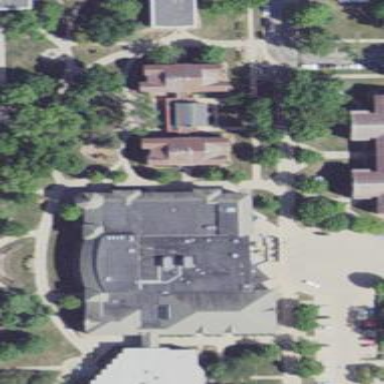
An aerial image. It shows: College building.